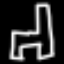
Label: chair